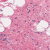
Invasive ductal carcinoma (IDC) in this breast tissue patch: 1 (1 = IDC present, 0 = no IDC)